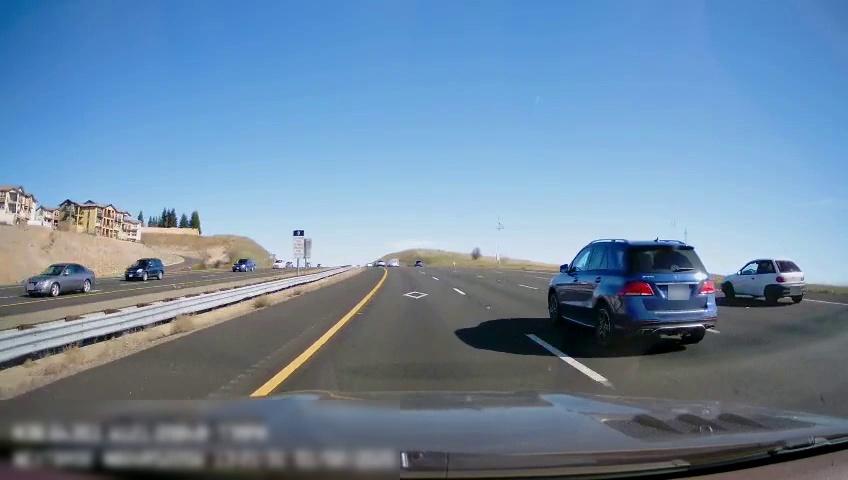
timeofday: Day
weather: Sunny
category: Drivable Space
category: Drivable Space
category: Vehicles | Car
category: Vehicles | SUV
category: Vehicles | Car
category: Vehicles | SUV
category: Vehicles | SUV
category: Vehicles | Car
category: Lanes | Current Lane
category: Lanes | Current Lane
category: Lanes | Alternate Lane
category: Lanes | Alternate Lane
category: Lanes | Opposite Lane
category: Lanes | Opposite Lane